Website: apple
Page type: review-order
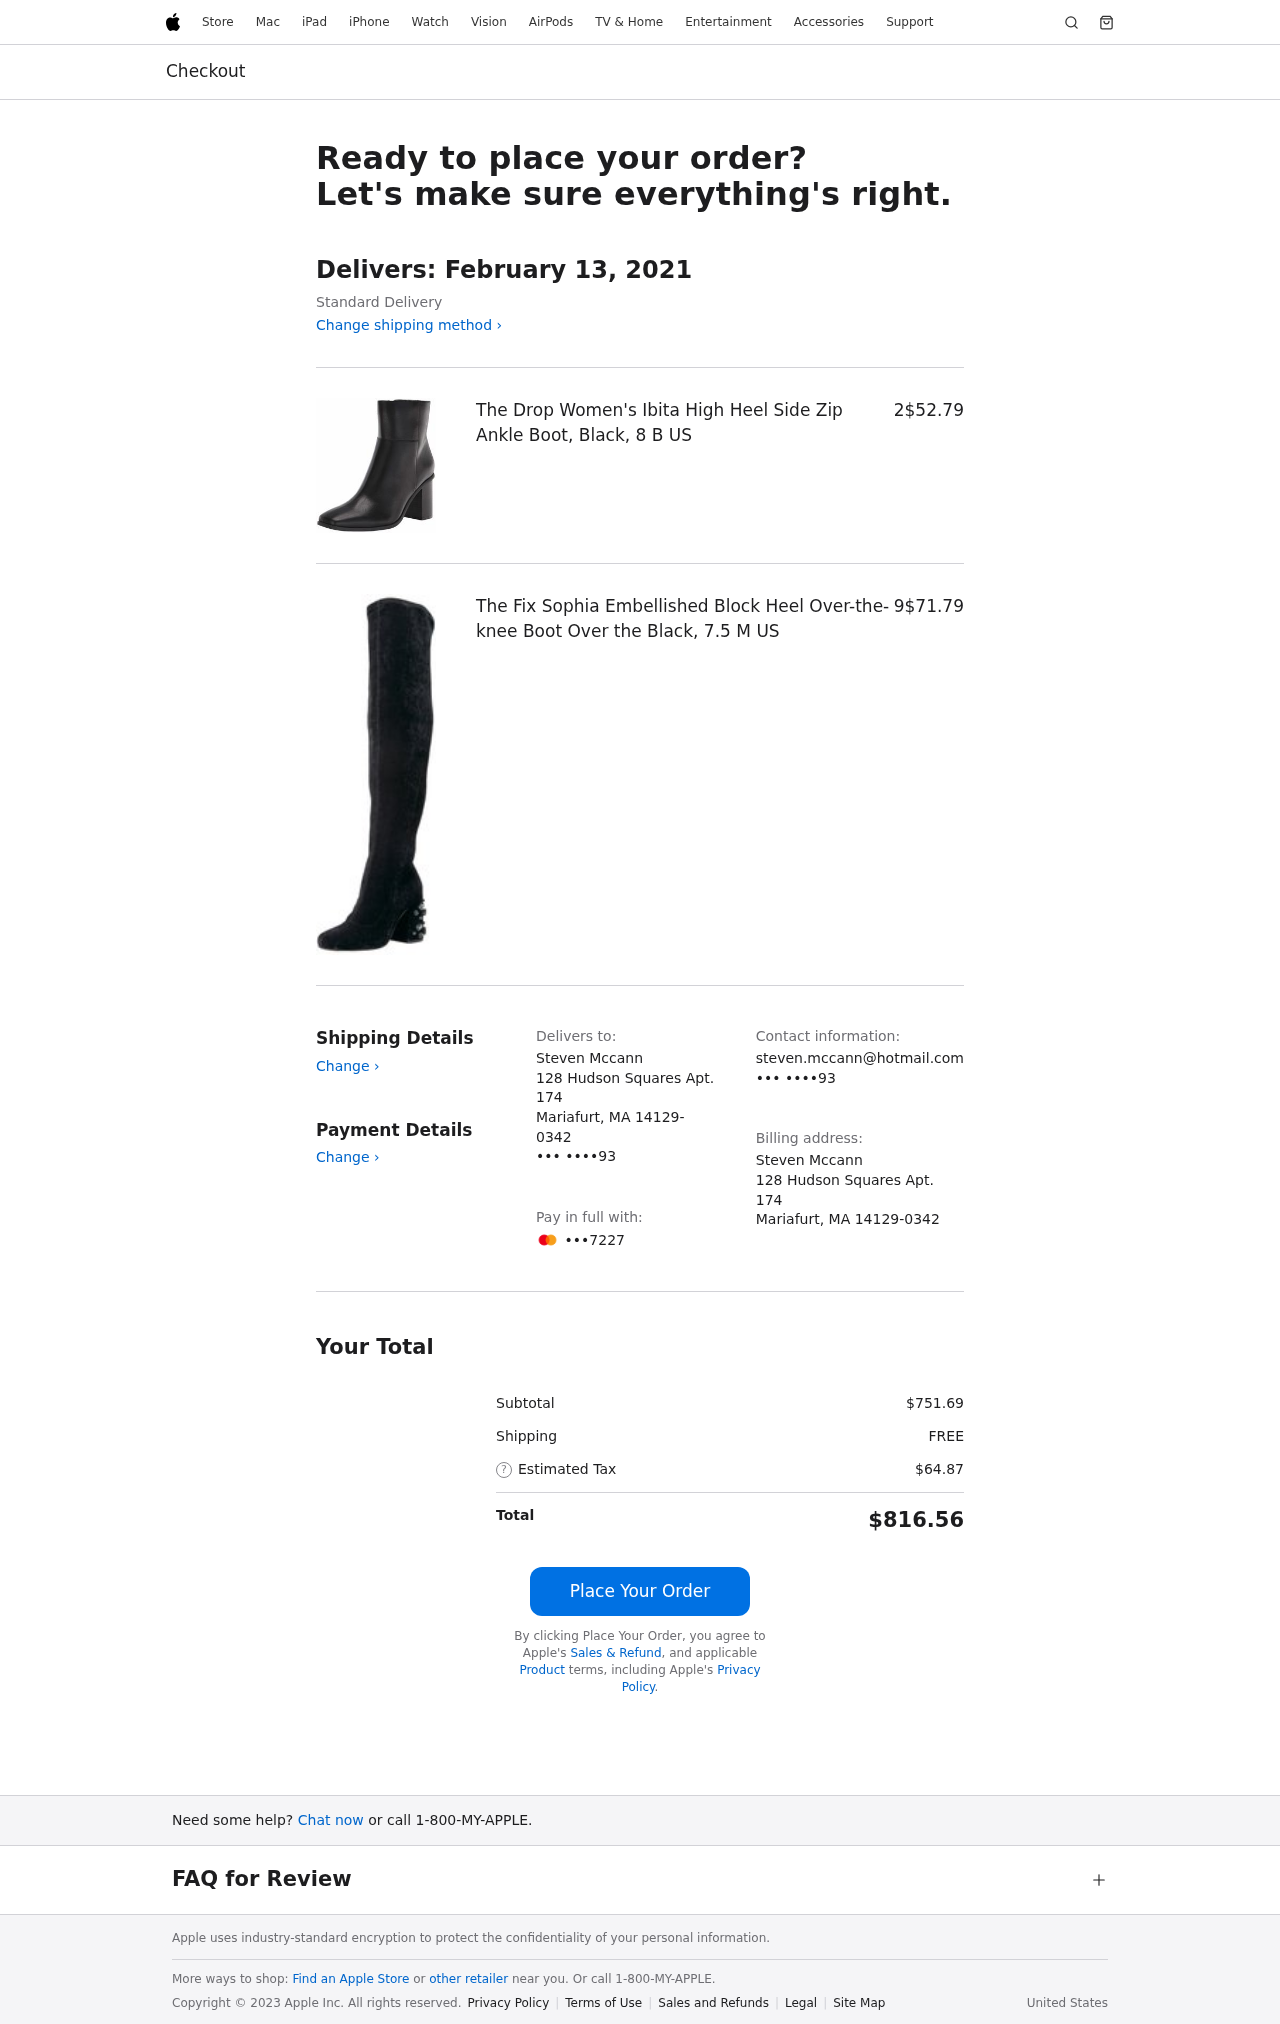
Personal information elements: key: PII_CARD_LAST4
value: •••7227
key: PII_CITY
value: Mariafurt
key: PII_EMAIL
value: steven.mccann@hotmail.com
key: PII_FULLNAME
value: Steven Mccann
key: PII_PHONE
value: ••• ••••93
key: PII_POSTCODE_FULL
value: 14129-0342
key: PII_STATE_ABBR
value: MA
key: PII_STREET
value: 128 Hudson Squares Apt. 174
Product elements: key: PRODUCT1_NAME
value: The Drop Women's Ibita High Heel Side Zip Ankle Boot, Black, 8 B US
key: PRODUCT1_PRICE
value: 52.79
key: PRODUCT1_QUANTITY
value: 2
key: PRODUCT2_NAME
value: The Fix Sophia Embellished Block Heel Over-the-knee Boot Over the Black, 7.5 M US
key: PRODUCT2_PRICE
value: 71.79
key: PRODUCT2_QUANTITY
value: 9
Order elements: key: ORDER_DELIVERY_DATE
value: February 13, 2021
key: ORDER_SUBTOTAL
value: $751.69
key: ORDER_SHIPPING_COST
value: FREE
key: ORDER_TAX
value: $64.87
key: ORDER_TOTAL
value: $816.56